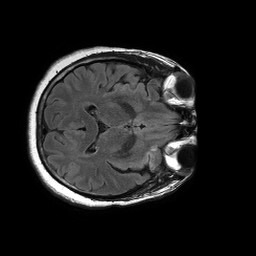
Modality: FLAIR
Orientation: axial
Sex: female
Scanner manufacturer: philips
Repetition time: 11 s
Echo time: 0.125 s